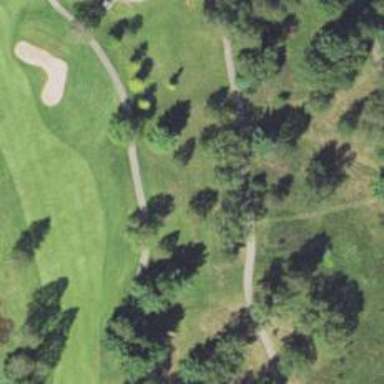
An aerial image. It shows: Path designated for golf carts.